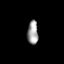
Tissue: prostate
Cell type: NK cells
Senescence score: 0.7442
Nuclear area (px): 251
Mean DAPI intensity: 157.139